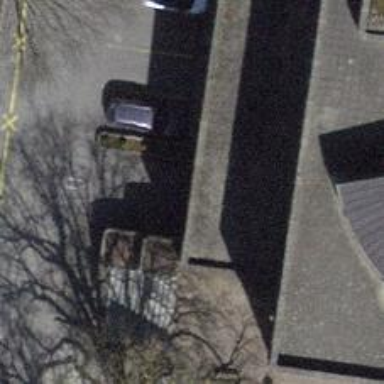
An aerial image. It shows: Entrance to multi-storey parking facility.